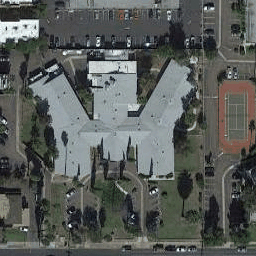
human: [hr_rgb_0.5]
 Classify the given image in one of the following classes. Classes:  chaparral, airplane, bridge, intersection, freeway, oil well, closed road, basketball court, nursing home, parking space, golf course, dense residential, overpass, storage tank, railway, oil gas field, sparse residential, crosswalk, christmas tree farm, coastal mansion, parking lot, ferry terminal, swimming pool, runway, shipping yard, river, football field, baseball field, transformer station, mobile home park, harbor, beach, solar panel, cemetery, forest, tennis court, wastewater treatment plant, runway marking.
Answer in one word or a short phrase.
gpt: nursing home